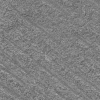
Atmospheric dust classification: not_dusty